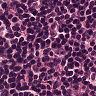
Metastatic tissue present: no